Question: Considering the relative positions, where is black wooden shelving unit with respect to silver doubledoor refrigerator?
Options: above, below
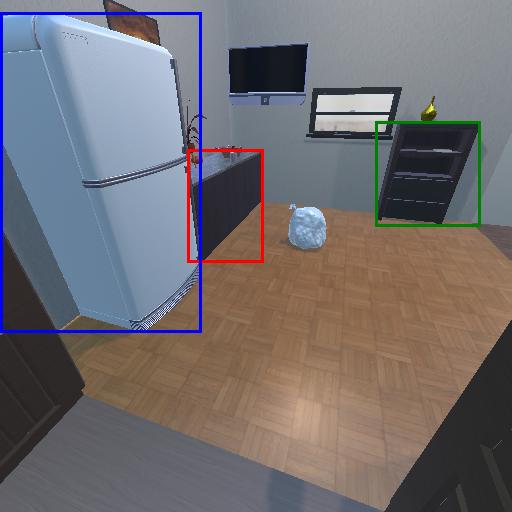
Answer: above